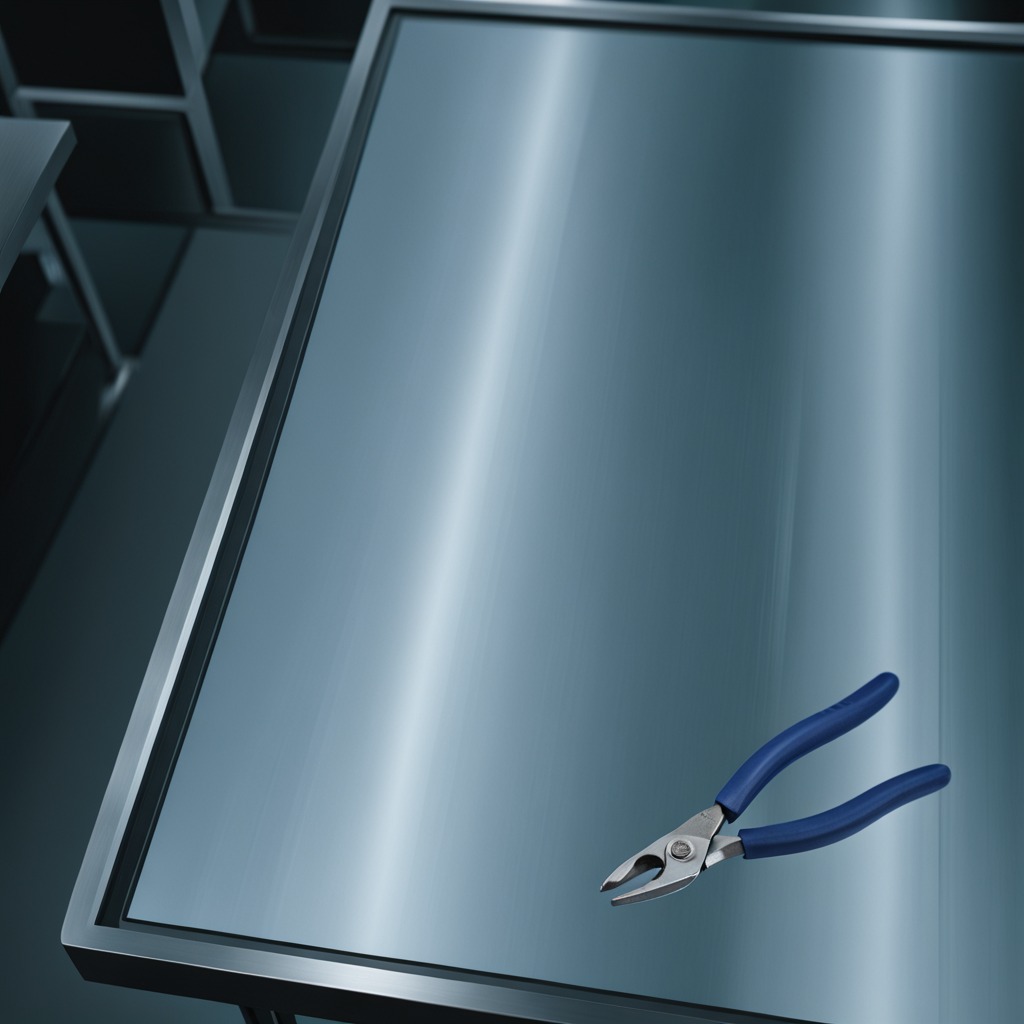
A plier is lying on the metal table in a machine shop under fluorescent lights.